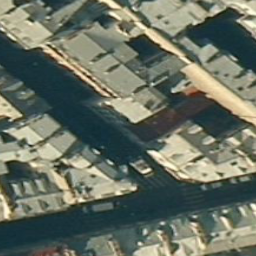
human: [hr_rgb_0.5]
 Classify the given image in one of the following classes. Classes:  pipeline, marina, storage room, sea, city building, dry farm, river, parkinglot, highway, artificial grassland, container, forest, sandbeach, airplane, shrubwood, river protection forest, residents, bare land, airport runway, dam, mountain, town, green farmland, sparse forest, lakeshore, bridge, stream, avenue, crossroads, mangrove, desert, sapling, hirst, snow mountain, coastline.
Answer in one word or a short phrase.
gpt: city building